Interaction volume radius: 5 \u00c5
Interaction volume height: 25 \u00c5
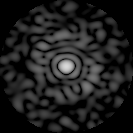
Disorder parameter: 0.8254